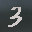
Label: 3